Question: I have to extract all the list of countries. however in the datatable under country column (2nd column), it includes continent as well, which is not what i want.
I realised those with the first column (iso_code) with only 3 characters are data with countries, while those with more than 3 characters are continents/non country. How do i go about extracting this?

this is my current code when extracting everything (including continent that are under country column) :
'''
select count(distinct country) as "Number of Countries"
FROM owid_energy_data
'''
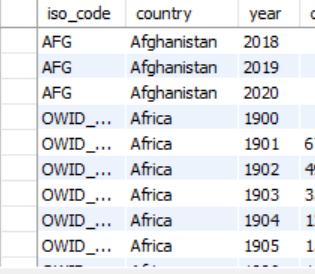
Answer: if you are looking to extract all the distinct names of countries from a column where you have first three letters always as a country name then use this:
'''
select distinct left(country,3) as country from owid_energy_data
'''
selecting the countries, where the iso_code (first column) has only three letters:
'''
select distinct country as countries from owid_energy_data where length(iso_code) = 3
'''
if you want the count then simply add count to one of the above:
'''
select count(distinct country) as total_countries from owid_energy_data
'''